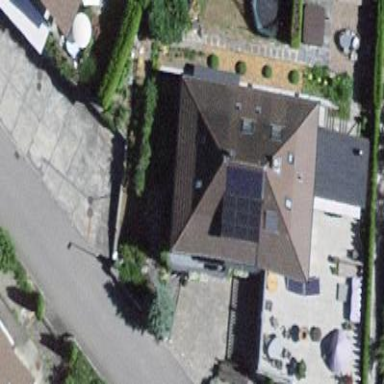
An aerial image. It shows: House with half-hipped roof shape.